Question: I wrote code for a simple stopwatch which can also double up as a Rubik's cube timer. The source code and the executable are here:
<URL>
Anyway my doubt is not regarding this code(It works fine).
I downloaded the executable that I had uploaded to check if it worked fine and at that time I was greeted with this screen:
'Open file - security warning'
And under this dialogue box there was a field that said:
'Publisher : Unknown Publisher'

Is there some way programatically or otherwise by which I can change the 'publisher' field?
I have compiled the code with Microsoft Visual C++ 2010 Express.
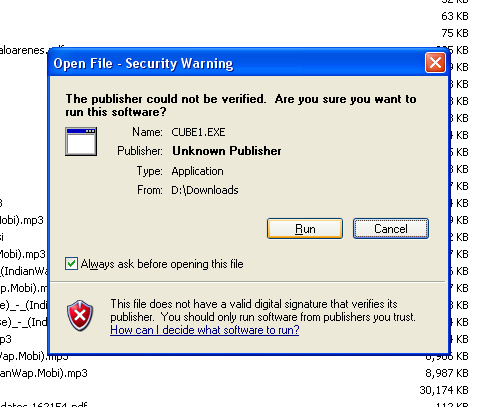
Answer: You can easily change the publisher, either when linking/compiling by setting the <URL>.
Your problem is really that there is no <URL>, so even if a publisher field is present it cannot be trusted.
You can find an example resource 'rc' file near the end of <URL>.
To add resources to your VC project check:
- <URL>
The '.rc' file(s) will be compiled to binary ('.res') and linked into your final executable.
To add or modify an existing executable, you should be able to use <URL>.
The <URL> includes tutorials.
<URL>.
Sorry I can't be more helpful with VC, I don't use it, I usually using 'mingw' and 'make', from some time ago targetting win32:
1. given a VERSIONINFO in a text version.rc file use mingw32-windres to compile it to a .o file (I actually had a bunch of .rc files, they were each #include-d in a single resources.rc so I only needed to run windres on that single file, and link a single extra object file)
2. include that version.o (or combined resources.o) in the final CC command, assuming compile and link to executable in one step
3. I also included -lversion when linking, AFAIR this was just because I used GetFileVersionInfo() for the code to check and display its own version in the 'About' dialog.